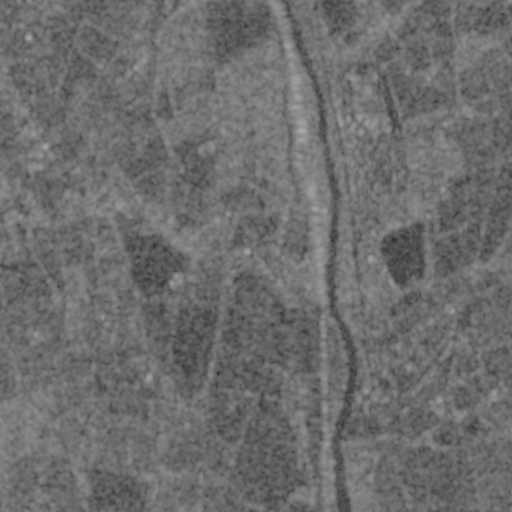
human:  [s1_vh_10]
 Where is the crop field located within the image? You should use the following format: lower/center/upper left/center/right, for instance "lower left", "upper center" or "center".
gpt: The crop field is located in the upper left of the image.
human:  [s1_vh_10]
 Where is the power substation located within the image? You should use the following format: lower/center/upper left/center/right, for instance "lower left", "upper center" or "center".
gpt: The power substation is located in the upper left of the image.
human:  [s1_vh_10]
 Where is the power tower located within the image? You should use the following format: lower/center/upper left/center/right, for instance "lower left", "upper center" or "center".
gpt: The power tower is located in the upper left of the image.
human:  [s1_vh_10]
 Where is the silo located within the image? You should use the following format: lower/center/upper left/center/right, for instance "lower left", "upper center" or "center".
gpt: The silo is located in the upper right of the image.
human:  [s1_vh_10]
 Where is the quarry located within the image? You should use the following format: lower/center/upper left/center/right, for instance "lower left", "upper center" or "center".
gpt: There is no quarry in the image.

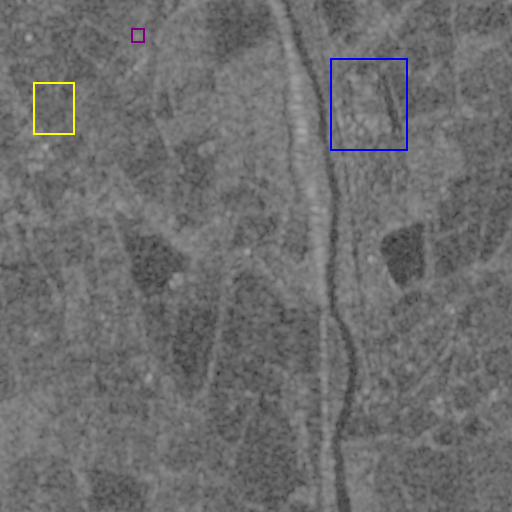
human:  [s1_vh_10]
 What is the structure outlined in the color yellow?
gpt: The structure outlined in yellow is a crop field.
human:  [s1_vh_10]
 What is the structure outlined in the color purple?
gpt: The structure outlined in purple is a power substation.
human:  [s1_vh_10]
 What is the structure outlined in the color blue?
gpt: The structure outlined in blue is a quarry.
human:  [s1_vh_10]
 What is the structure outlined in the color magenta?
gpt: There is no magenta outline.